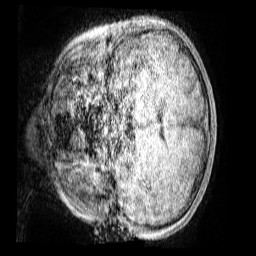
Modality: MP2RAGE
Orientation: coronal
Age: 9
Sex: male
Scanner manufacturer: siemens
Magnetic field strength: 3 T
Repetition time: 4 s
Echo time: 0.00299 s